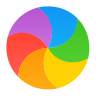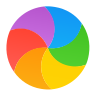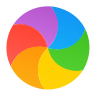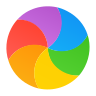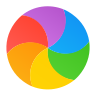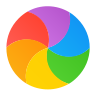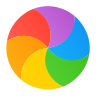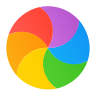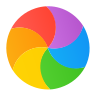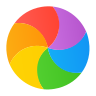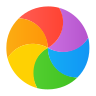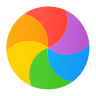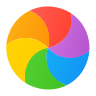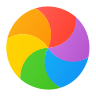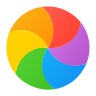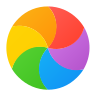
Cursor type: wait
OS/theme: linux-apple-cursor
Variant: black